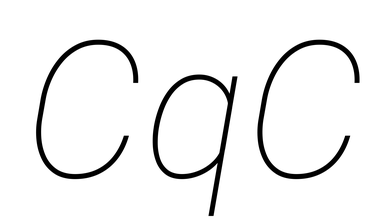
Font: Roboto-Italic_Thin_Italic